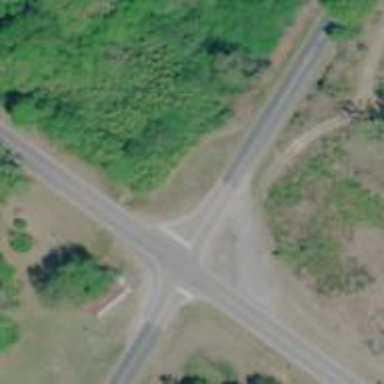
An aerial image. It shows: Road with stop sign.